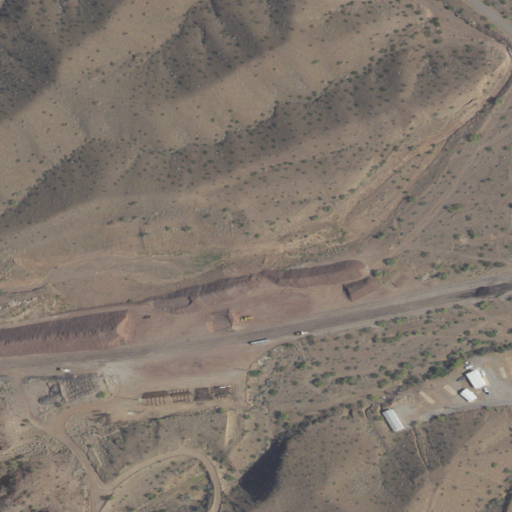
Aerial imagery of valley in California named Minnick Wash containing shrub, open development, low intensity development, and medium intensity development